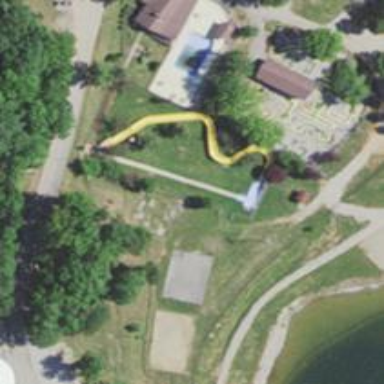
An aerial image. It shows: Water slide attraction.